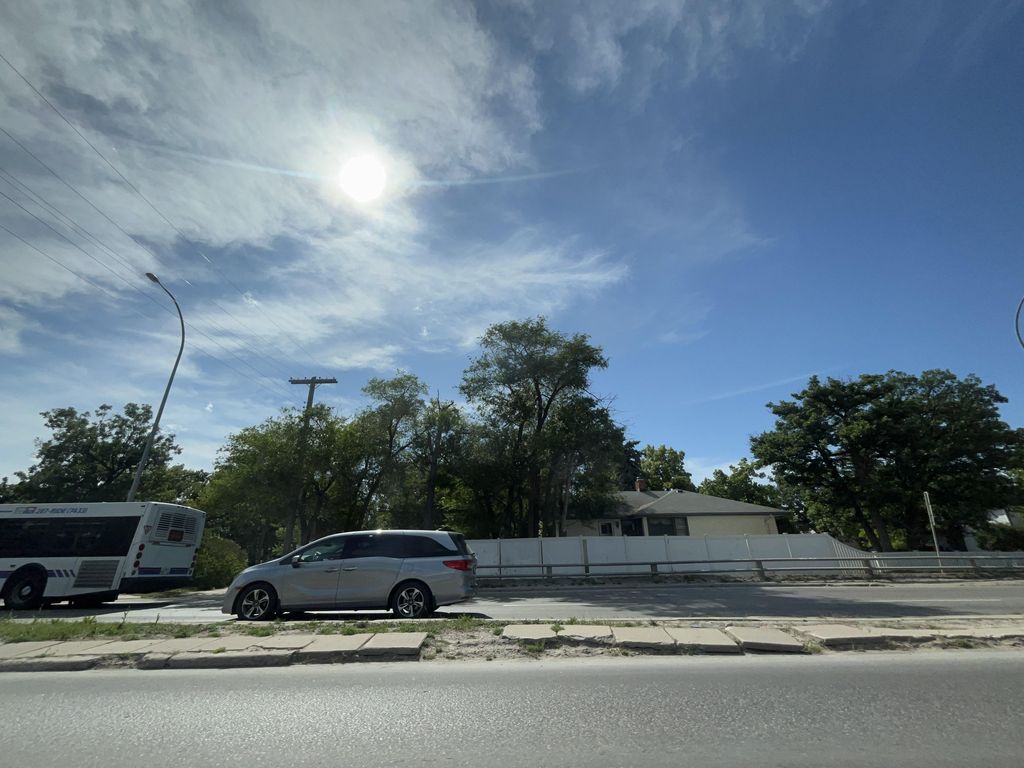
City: winnipeg